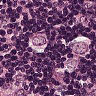
Metastatic tissue present: yes